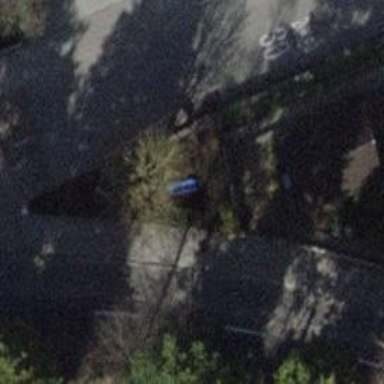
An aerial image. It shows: Blue bench.